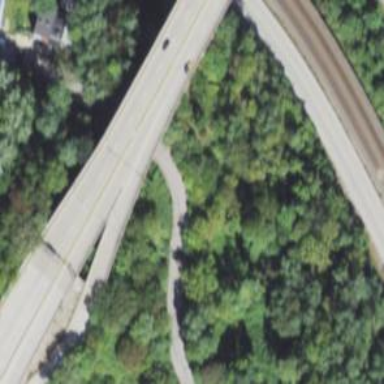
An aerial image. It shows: Bridge on expressway with primary link.